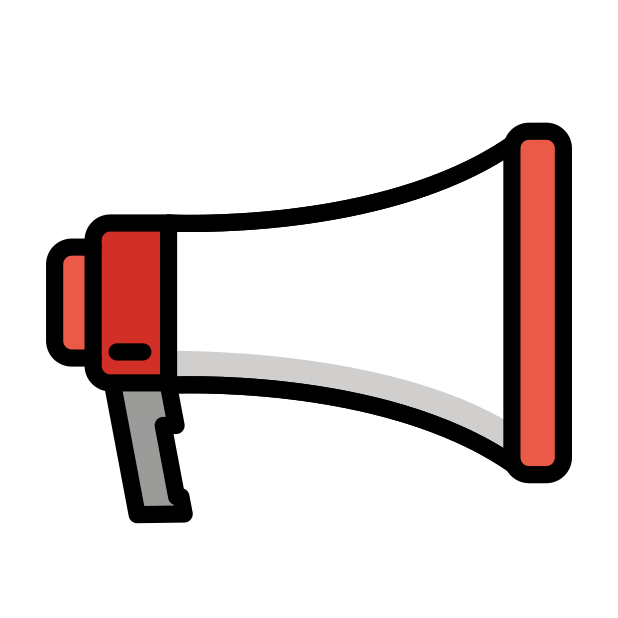
megaphone